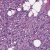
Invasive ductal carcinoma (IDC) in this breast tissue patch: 1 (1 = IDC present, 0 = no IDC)